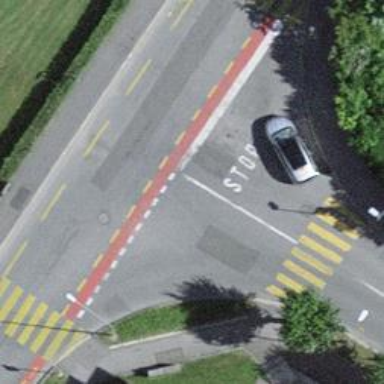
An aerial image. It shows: Mini roundabout on the road.